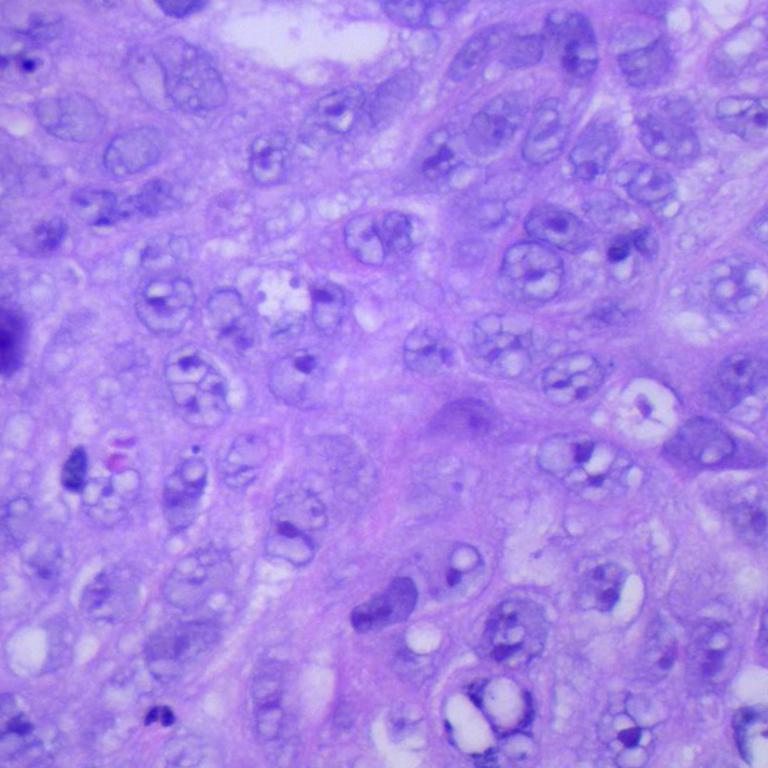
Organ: lung
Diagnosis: squamous carcinomas